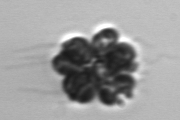
Label: Corymbellus